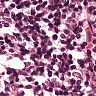
Metastatic tissue present: no